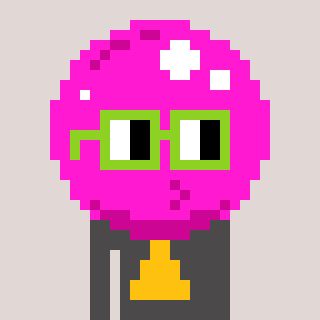
a pixel art character with square light green glasses, a bubblegum-shaped head and a grayscale-colored body on a warm background